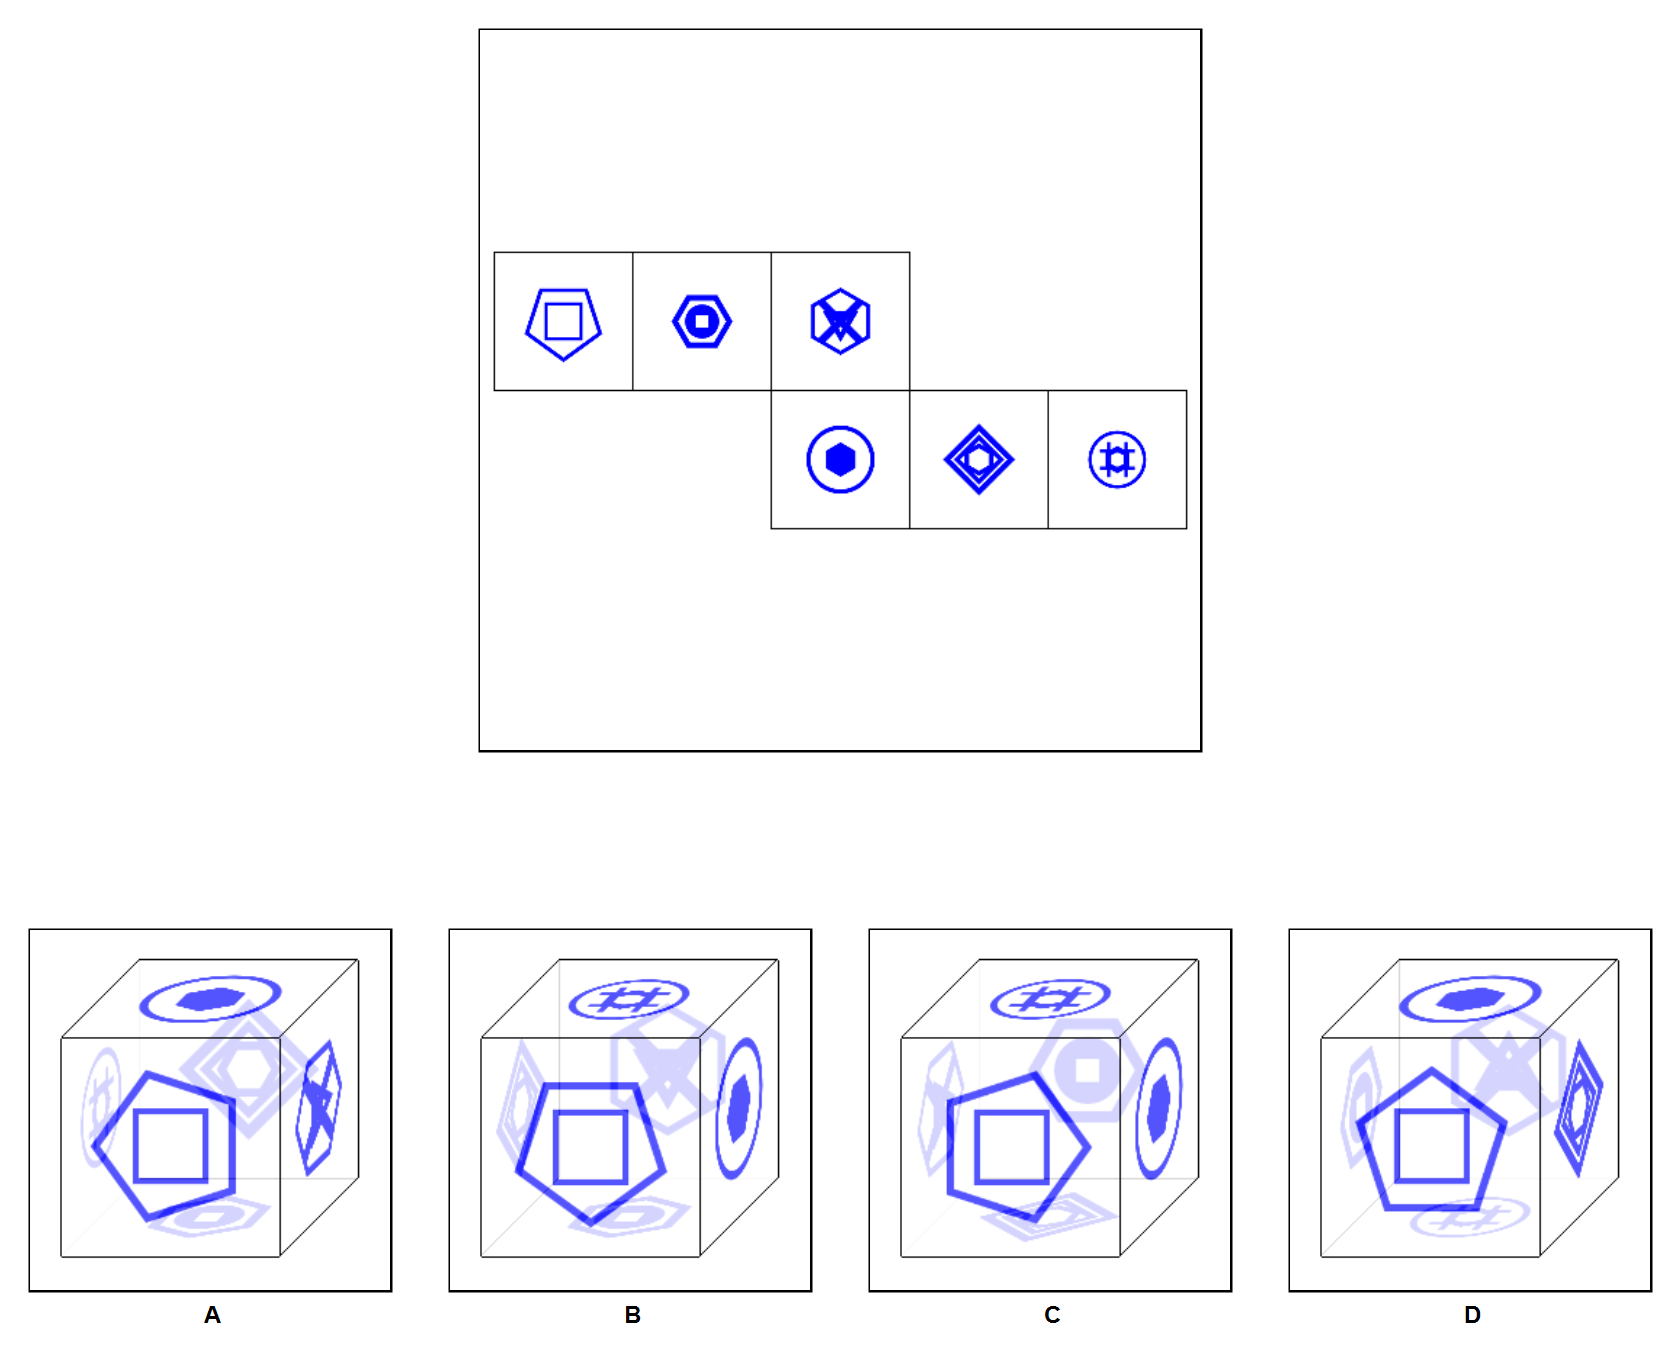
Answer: D